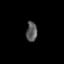
Tissue: lung
Cell type: Others
Senescence score: 0.2302
Nuclear area (px): 210
Mean DAPI intensity: 89.39